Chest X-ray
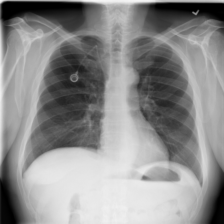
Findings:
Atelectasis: negative
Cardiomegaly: negative
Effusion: negative
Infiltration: negative
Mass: negative
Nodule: negative
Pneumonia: negative
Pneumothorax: negative
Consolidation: negative
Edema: negative
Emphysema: negative
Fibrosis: negative
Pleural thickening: negative
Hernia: negative